Question: How can I format fonts in a Linux terminal using C?

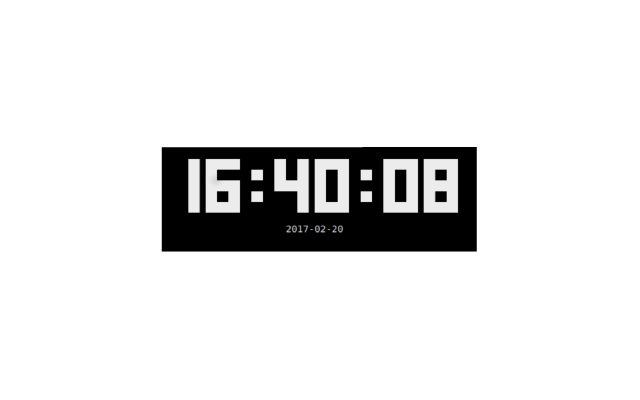
Answer: Fonts do not exist in the standard <URL>.
If you are writing a graphical application in C for Linux, consider using some library like <URL>, etc...
If you want to do some <URL>.